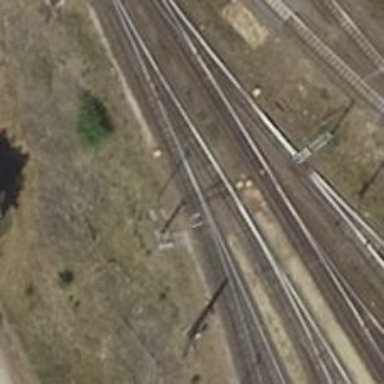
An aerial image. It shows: Railway siding with rails.